Field crop: tomato
Growth stage: 1
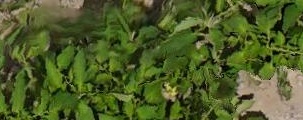
Species: tomato